Question: So, I have a dropdown menu using '<ul> <li> menu </li> <ul>'.
Now, one of the items has a large file size and I am thinking of applying jQuery.get() to reduce the loading amount and speed until it is clicked.
So, for example, I have the following menu:
'''
<ul>
<li>
<button type="button">
<div class="_menu_title">Map</div>
</button>
<ul class="dropdown_menu_sub">
<li class="dropdown_menu_sub_list">
<div class="google_map"> Google map content goes here </div>
</li>
</ul>
</li>
</ul>
'''
Here, when the 'Map' button is clicked, then the google map will be shown in the menu. However, I noticed that it slows down the loading so I am thinking that unless the 'Map' button is clicked, I don't want the map content to be loaded.
How can I apply a loading screen (to give user feedback that something is happening) and then load the content using the jQuery.get()?

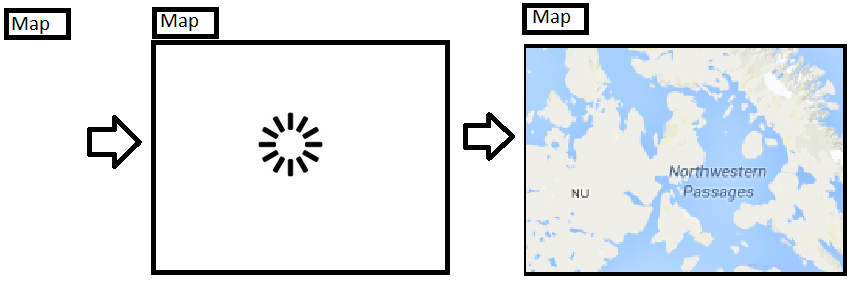
Answer: You can add the loading-img per default and use the callback-function of jQuery's '.get()'-function to hide it when all the data is loaded:
'''
$.get("/echo/html/", function (data) {
$(".google_map").html(data);
$('.dropdown_menu_sub_list > img').hide();
});
'''
<URL>
Note: An error-handling would be good, because if the resource can't be loaded the loading-image just stays there.